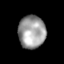
Tissue: lung
Cell type: T cells
Senescence score: 0.1622
Nuclear area (px): 873
Mean DAPI intensity: 156.544